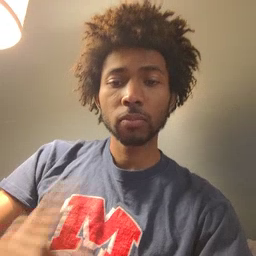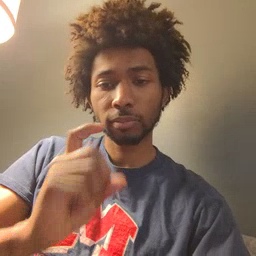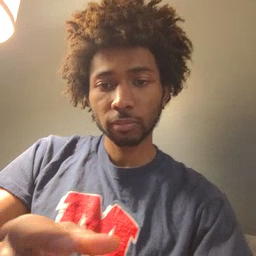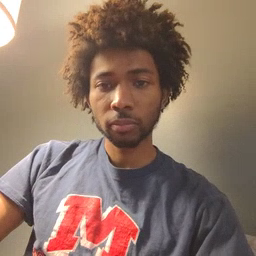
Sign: gift